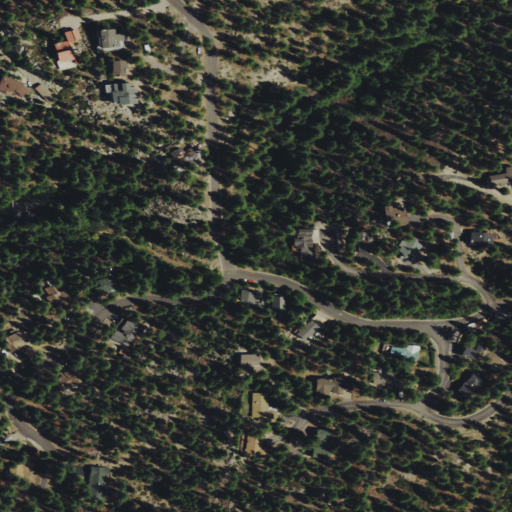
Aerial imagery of valley in Nevada named Kingsbury Canyon containing evergreen forest, low intensity development, open development, and medium intensity development